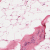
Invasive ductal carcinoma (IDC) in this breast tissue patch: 0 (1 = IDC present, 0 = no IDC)